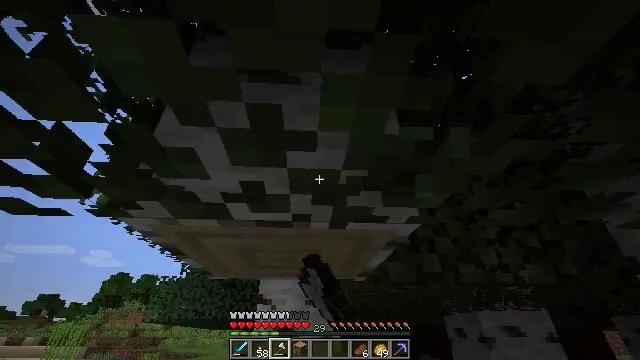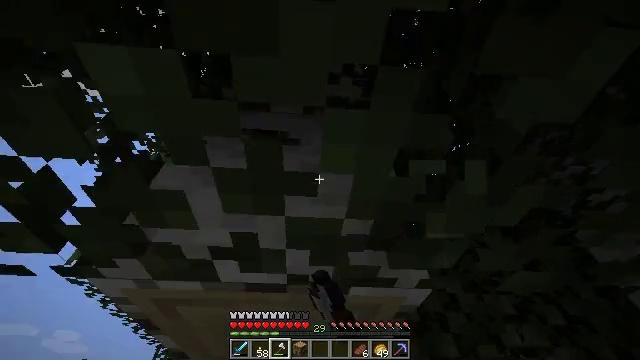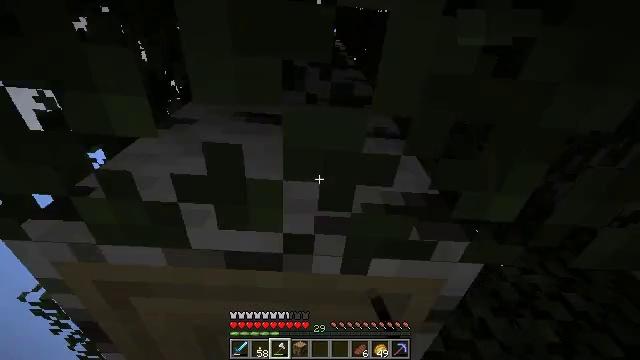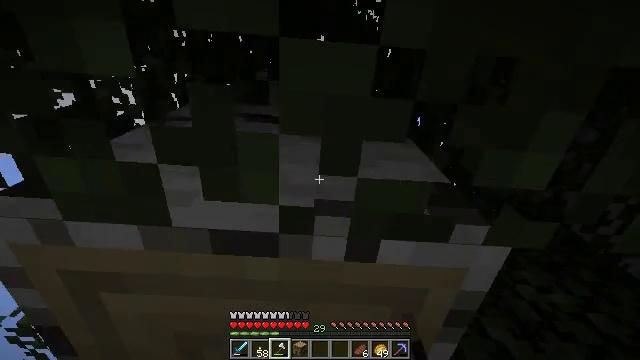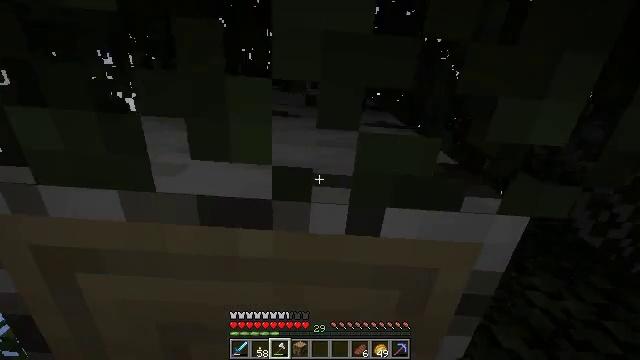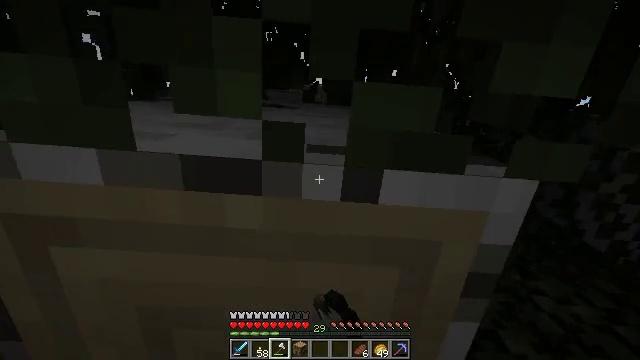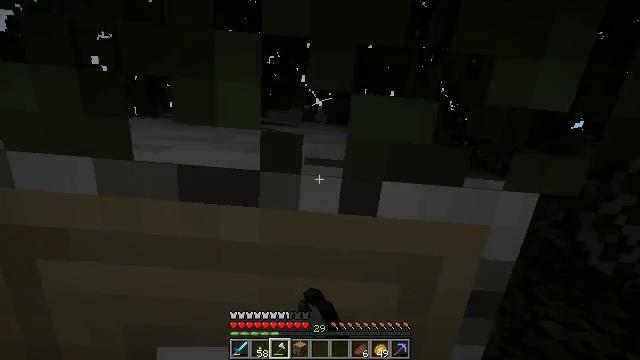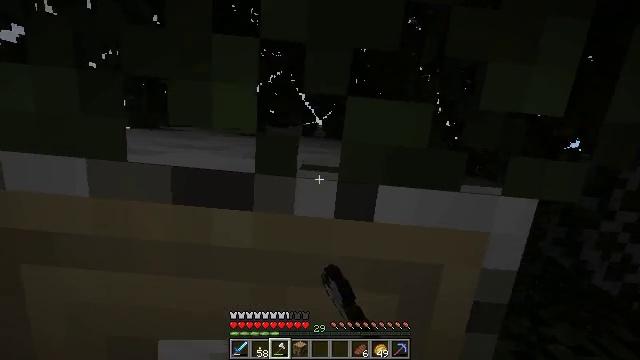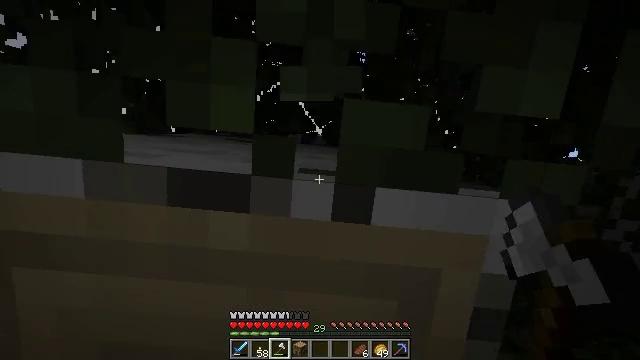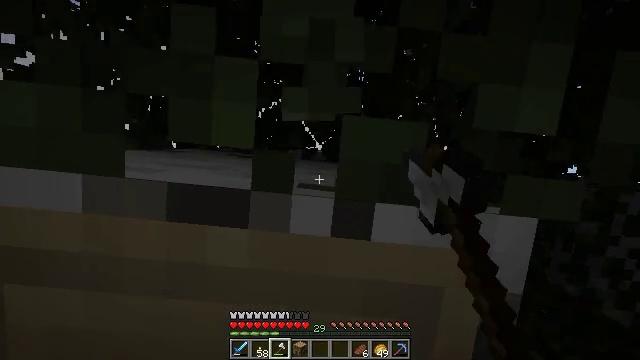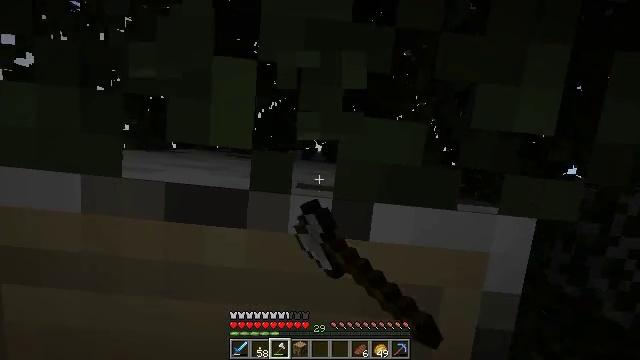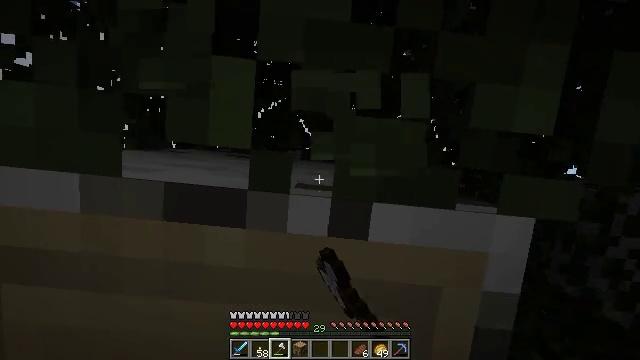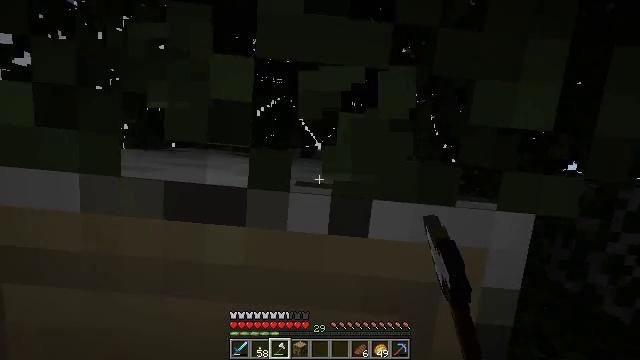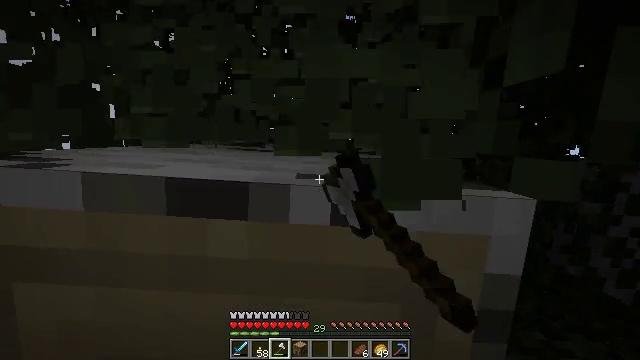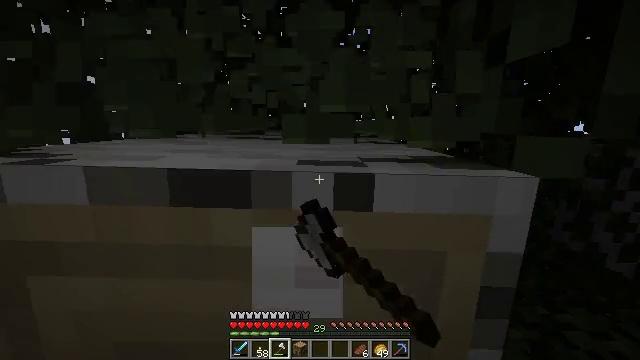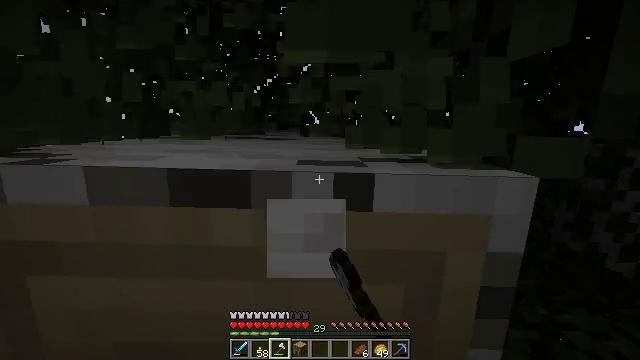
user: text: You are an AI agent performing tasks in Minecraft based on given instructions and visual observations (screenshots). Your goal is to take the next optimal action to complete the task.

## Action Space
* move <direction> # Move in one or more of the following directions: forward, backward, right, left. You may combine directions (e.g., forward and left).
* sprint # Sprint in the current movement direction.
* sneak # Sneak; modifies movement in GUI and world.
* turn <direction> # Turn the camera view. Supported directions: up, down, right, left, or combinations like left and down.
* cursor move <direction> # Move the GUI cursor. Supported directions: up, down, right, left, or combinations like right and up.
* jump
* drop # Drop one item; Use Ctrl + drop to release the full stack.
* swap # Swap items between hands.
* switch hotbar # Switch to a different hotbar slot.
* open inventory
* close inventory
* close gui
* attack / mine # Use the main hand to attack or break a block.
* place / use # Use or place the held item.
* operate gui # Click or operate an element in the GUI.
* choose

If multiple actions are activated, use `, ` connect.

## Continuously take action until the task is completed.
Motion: motion action
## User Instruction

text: Gather birch leaves using hands or shears.
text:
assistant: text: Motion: move forward, turn up
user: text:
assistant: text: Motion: move forward, turn up
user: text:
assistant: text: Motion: turn up
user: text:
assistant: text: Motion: turn up, attack / mine
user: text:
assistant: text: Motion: turn up, attack / mine
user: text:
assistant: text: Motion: turn up, attack / mine
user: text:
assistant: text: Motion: turn up, attack / mine
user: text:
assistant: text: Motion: turn up, attack / mine
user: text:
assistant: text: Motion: turn up, attack / mine
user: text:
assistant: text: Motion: attack / mine
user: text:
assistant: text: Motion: attack / mine
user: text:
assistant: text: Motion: attack / mine
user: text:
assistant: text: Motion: turn left and down, attack / mine
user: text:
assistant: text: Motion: turn left and down, attack / mine
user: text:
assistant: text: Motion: attack / mine
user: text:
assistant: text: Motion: attack / mine
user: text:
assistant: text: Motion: attack / mine
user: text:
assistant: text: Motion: attack / mine